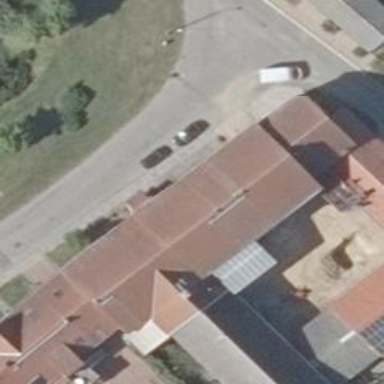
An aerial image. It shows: Restaurant.